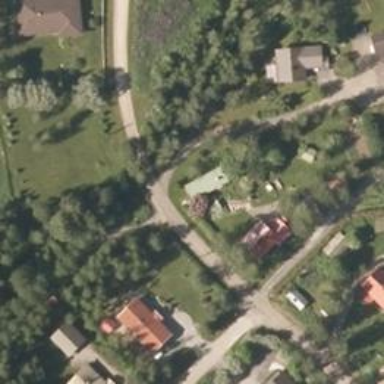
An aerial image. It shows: Residential road with bridge.